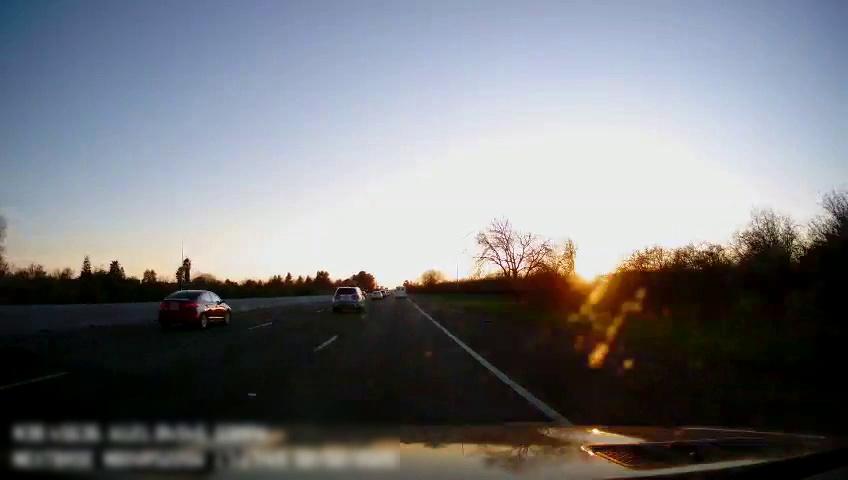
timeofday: Dusk/Dawn/Twilight
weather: Sunny
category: Drivable Space
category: Vehicles | Other LV
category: Vehicles | Car
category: Vehicles | SUV
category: Vehicles | Car
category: Lanes | Current Lane
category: Lanes | Alternate Lane
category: Lanes | Alternate Lane